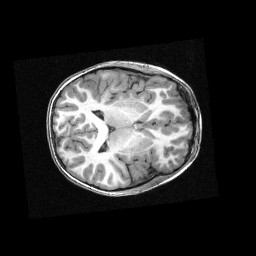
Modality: T1w
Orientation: axial
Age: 10
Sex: female
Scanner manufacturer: siemens
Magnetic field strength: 3 T
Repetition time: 2.3 s
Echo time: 0.00336 s